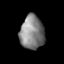
Tissue: lung
Cell type: Others
Senescence score: 0.243
Nuclear area (px): 796
Mean DAPI intensity: 130.608